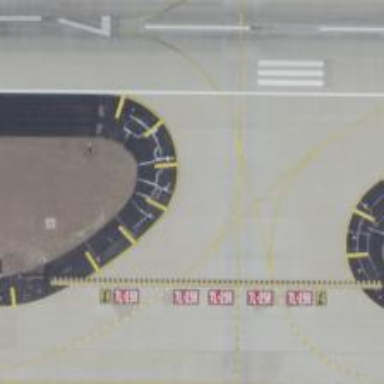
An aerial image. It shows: View of taxiway at the airport.